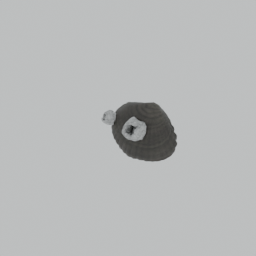
Label: animals